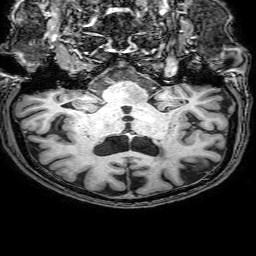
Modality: T1w
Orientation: sagittal
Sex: male
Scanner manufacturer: philips
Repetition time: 0.008236 s
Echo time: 0.00381 s